Question: I have a employee table and status table. In employee table i have his id and name. and in status i store his status for various months of a year.
It never ends i.e. starting from current year to more year to come by it will keep on growing i.e. each row represents a status for a month and a year. So this takes hell lot of time to load a data for 12 month on screen as its 1 to many relationship.
So i was thinking to store this data in a serialized manner in same table as employee table i.e. key will be month_year and value will be its status. So if i do this will this table grow large to create space problems?.
And what data type should i use if i store serialize data and store in it. Because this application can be used for 3-4 years also. so it comes upto 48 months data in a array and same as serialized in table.
**** Update *****
If this month is November, I will shown on screen data from this year October to next year October. So this is the biggest problem.
**** Update2 ***
This is how i should show my data on the screen i.e. for each employee 12 months status. So i enter the problem of nested queries in my php code. Get a employee in loop enter the second table and take all his data and show.

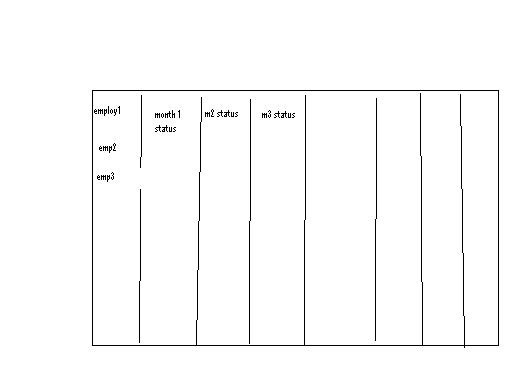
Answer: Serialization is a bad choice.
You can consider normalization like this way :-
'''
employee ( id, name ...);
employee_status (employee_id, year_month int(6), status boolean);
'''
To get list of employ status from October to next October :-
'''
select e.id, e.name, es.year_month, es.status
from employee as e
inner join employee_status as es
on e.id=es.employee_id
where es.year_month between "201110" and "201210";
'''